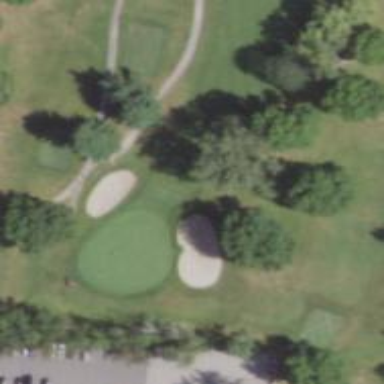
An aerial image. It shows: Golf hole.